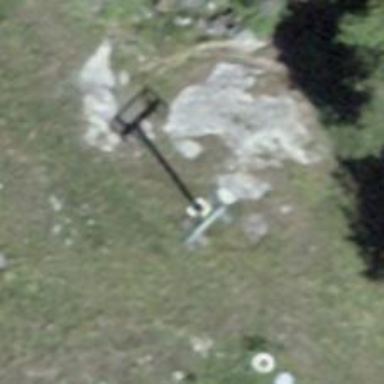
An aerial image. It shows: Pylon used for aerialway.